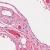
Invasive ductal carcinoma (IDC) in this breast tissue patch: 0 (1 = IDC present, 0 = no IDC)